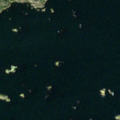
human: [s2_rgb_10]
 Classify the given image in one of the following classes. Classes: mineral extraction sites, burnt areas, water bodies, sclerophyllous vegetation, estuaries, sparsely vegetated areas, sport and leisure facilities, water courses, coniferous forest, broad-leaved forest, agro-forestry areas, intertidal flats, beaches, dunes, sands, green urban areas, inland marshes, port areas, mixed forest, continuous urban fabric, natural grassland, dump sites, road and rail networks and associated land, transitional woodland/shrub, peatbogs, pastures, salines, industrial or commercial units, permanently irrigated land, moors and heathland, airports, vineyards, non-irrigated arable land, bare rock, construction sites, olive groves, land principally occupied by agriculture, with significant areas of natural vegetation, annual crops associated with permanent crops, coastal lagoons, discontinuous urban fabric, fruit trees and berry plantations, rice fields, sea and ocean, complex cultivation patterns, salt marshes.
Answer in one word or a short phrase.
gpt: sea and ocean